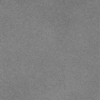
Label: dusty